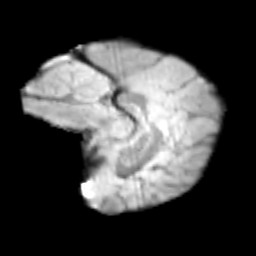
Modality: T2w
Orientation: sagittal
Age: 12
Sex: female
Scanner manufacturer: siemens
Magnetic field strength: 3 T
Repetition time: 3.8 s
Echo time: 0.07 s